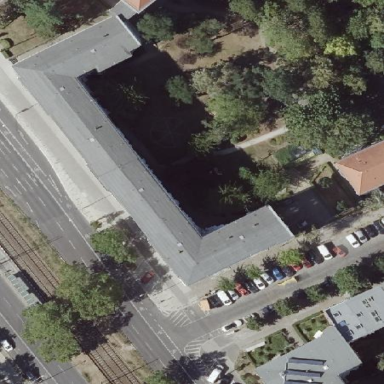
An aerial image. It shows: Gabled roof apartments building with gray roof.